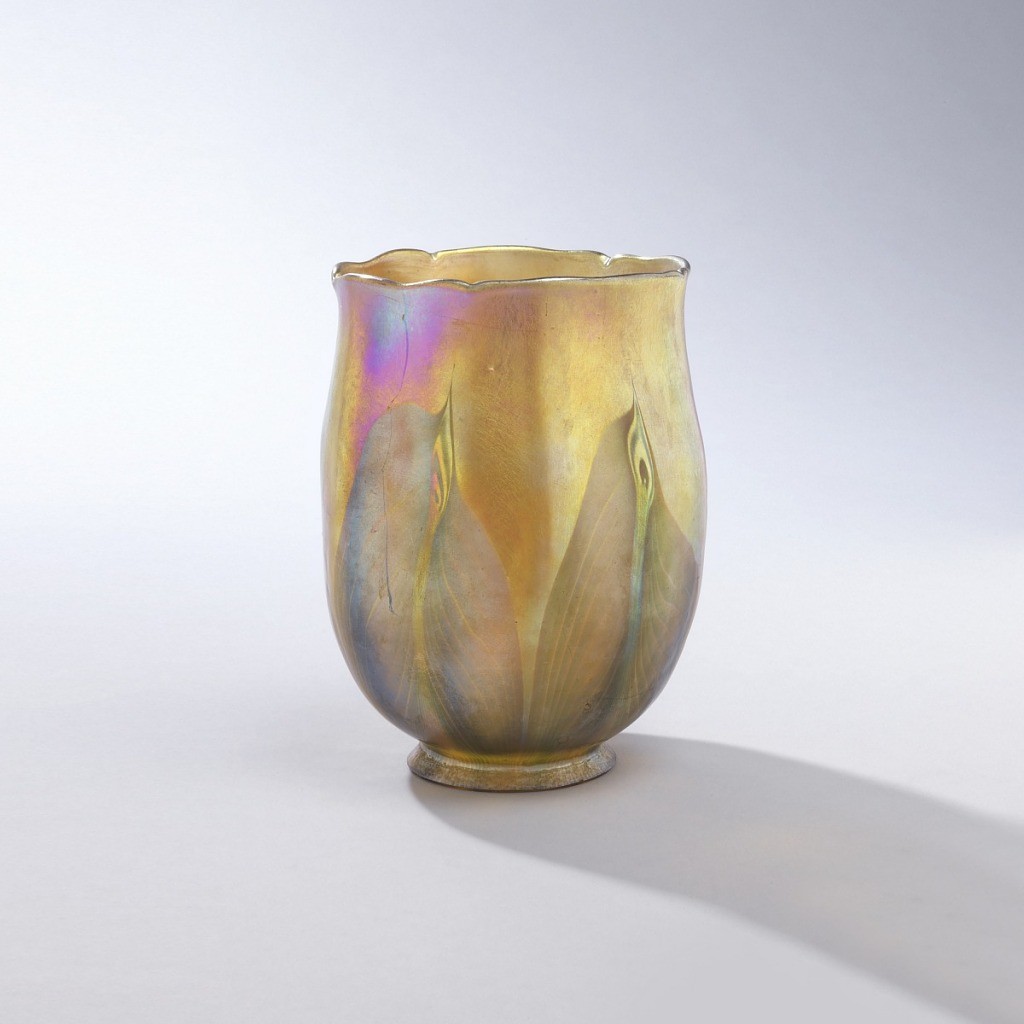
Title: Lamp shade
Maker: Tiffany & Company, American, established 1853
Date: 1907
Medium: Favrile glass
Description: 1968-55-3-a: (a) Flower bud form glass shade for sconce. Over-a...;     1968-55-3-c: (a) Flower bud form glass shade for sconce. Over-a...